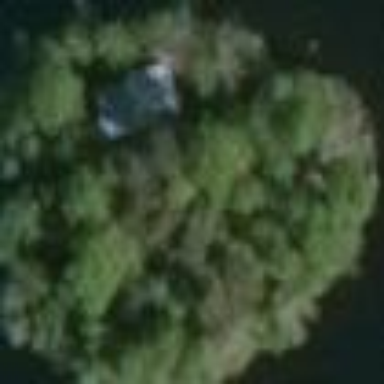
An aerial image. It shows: Islet.